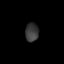
Tissue: lung
Cell type: Endothelial cells
Senescence score: 0.6412
Nuclear area (px): 239
Mean DAPI intensity: 57.498